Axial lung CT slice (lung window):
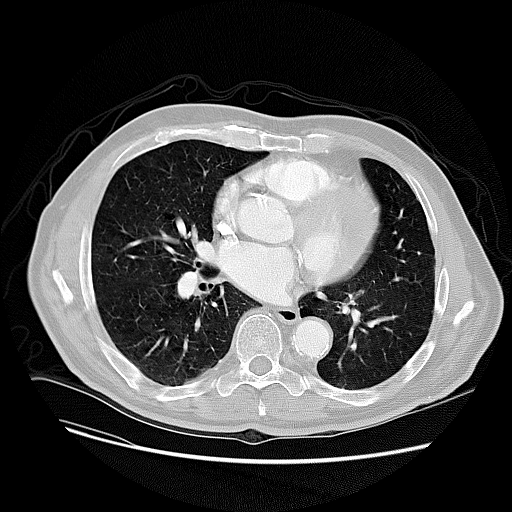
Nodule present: no